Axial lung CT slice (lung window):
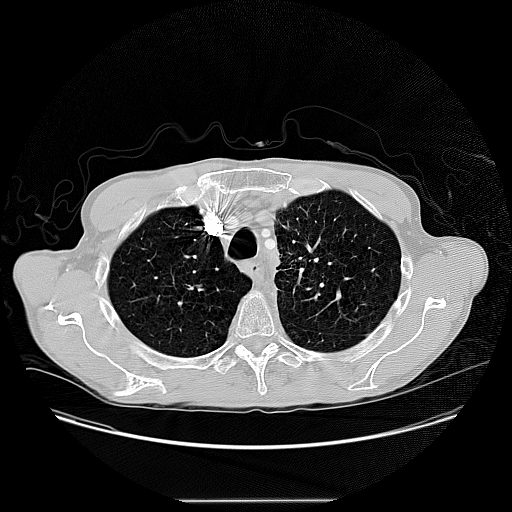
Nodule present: no